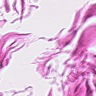
Metastatic tissue present: no